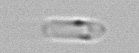
Label: Cerataulina_pelagica